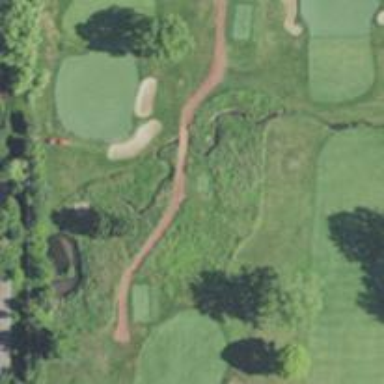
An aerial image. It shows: Golf cartpath that is also road path.